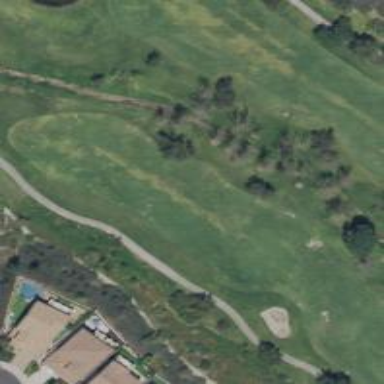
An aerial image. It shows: View of golf hole.